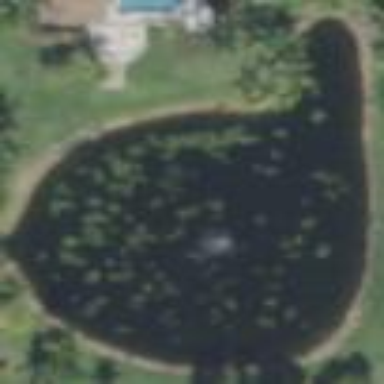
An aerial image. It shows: Pond surrounded by natural water.